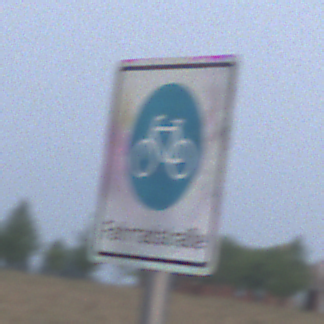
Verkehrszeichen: BeginnFahrradstrasse
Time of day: SunriseSunset
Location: Outdoor (Nature)
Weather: Overcast
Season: NotSpecified
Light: Natural